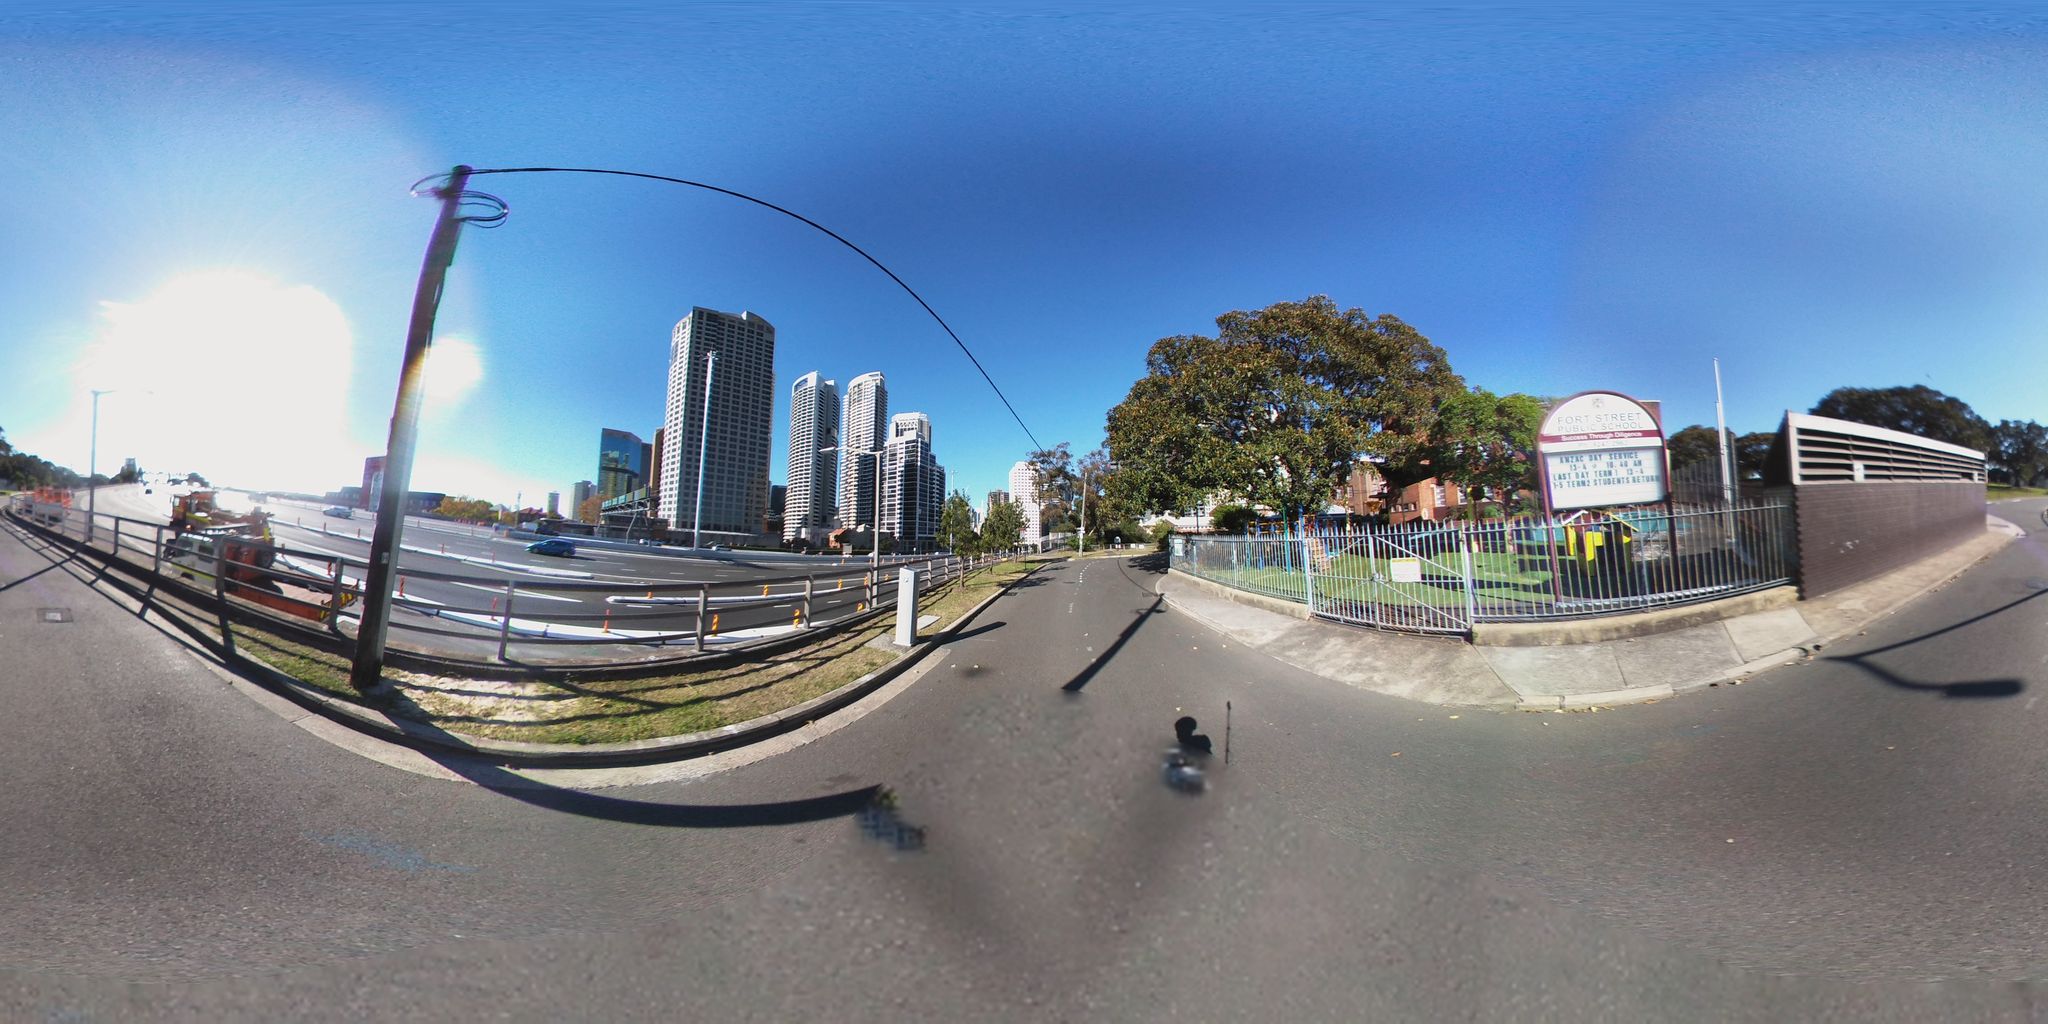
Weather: clear
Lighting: day
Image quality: good
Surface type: cycling surface
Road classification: cycleway, unclassified
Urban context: urban centre
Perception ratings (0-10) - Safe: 1.3, Lively: 4.9, Beautiful: 4.02, Boring: 2.05, Depressing: 3.61, Wealthy: 0.83